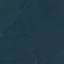
Land use / land cover: Forest